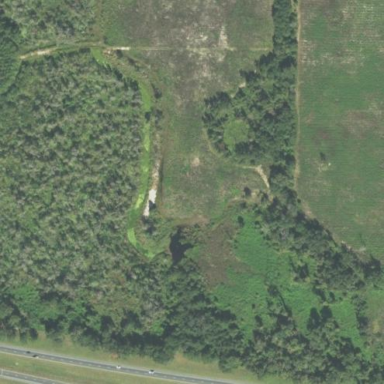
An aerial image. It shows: Swampy wetland area.